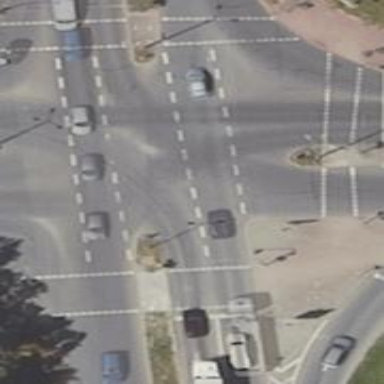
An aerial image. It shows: Road with traffic signals.